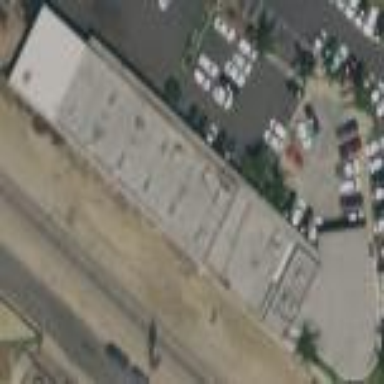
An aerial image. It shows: Commercial building.